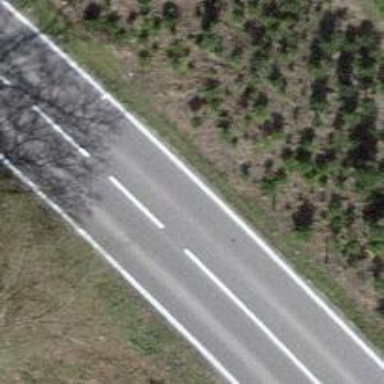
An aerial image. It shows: Secondary road with asphalt surface.